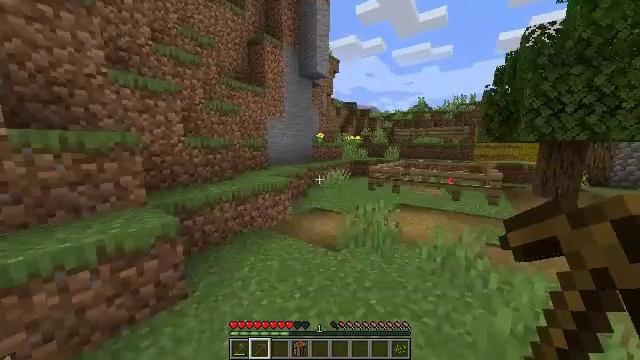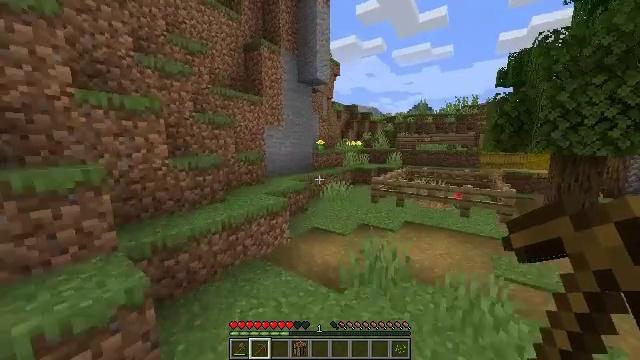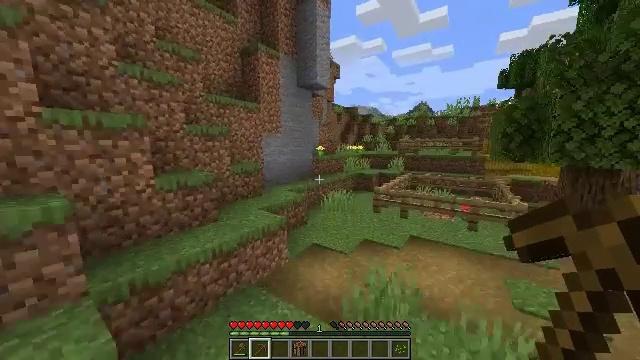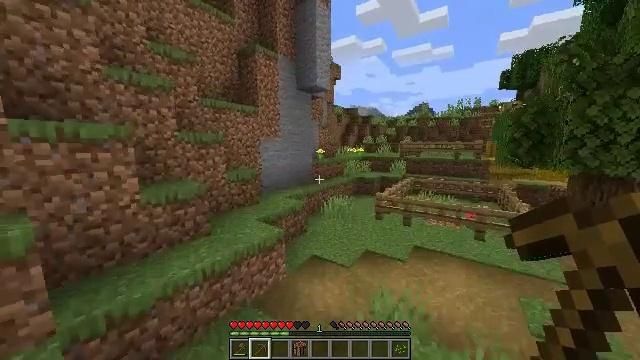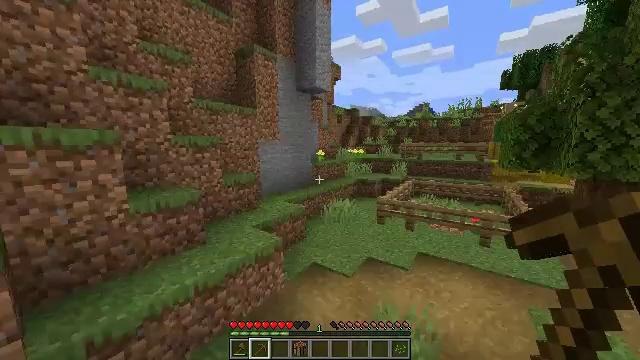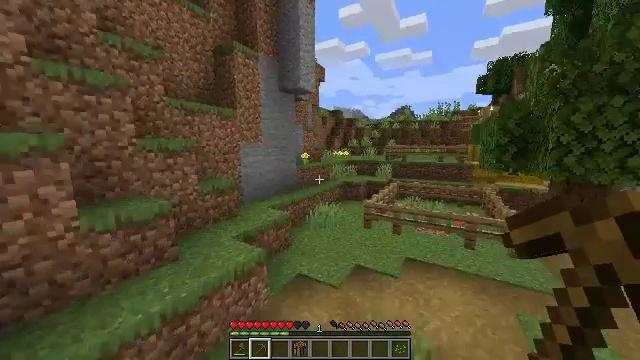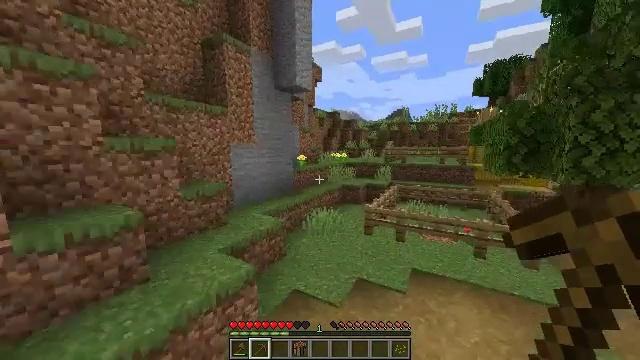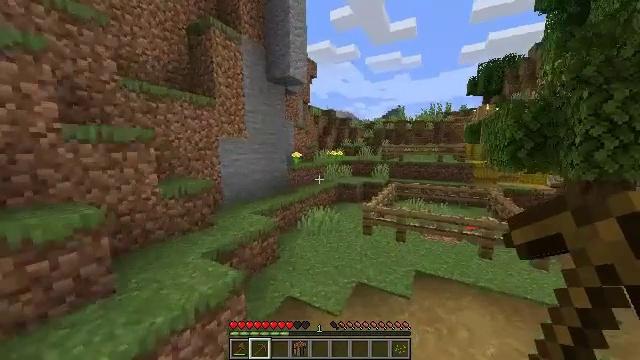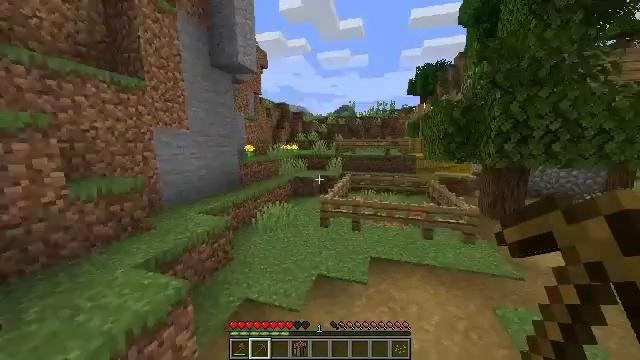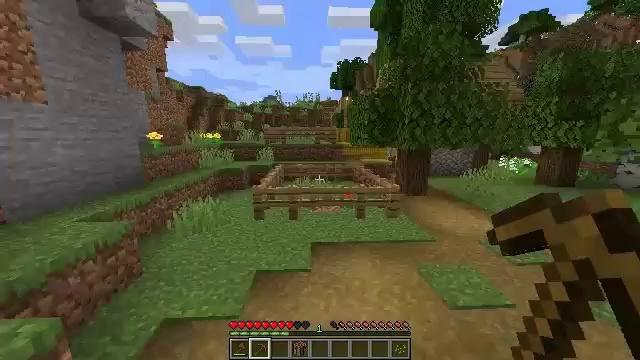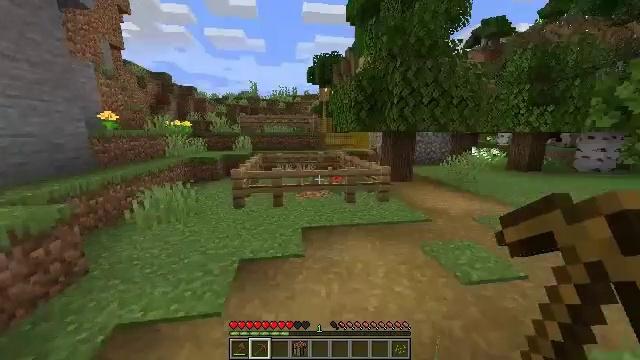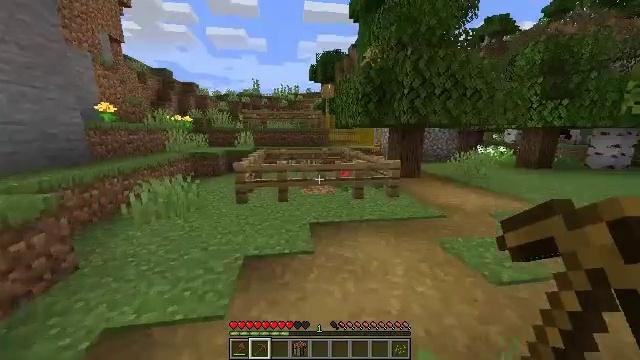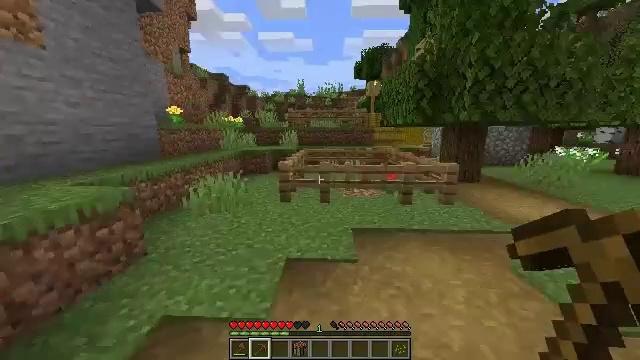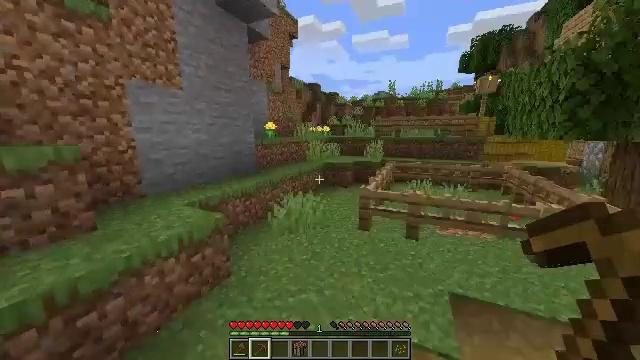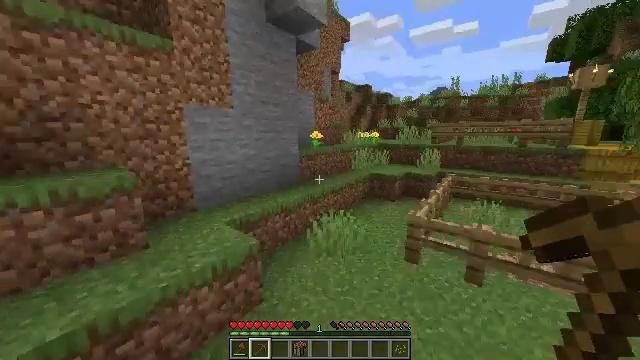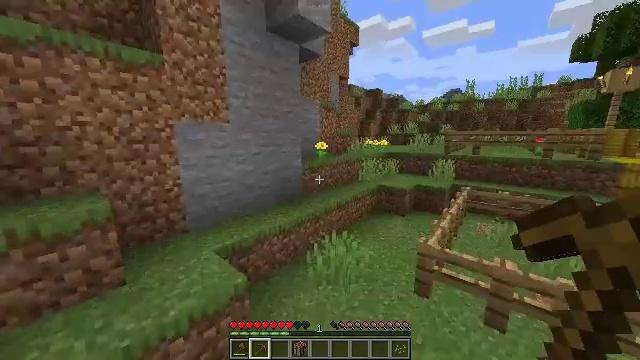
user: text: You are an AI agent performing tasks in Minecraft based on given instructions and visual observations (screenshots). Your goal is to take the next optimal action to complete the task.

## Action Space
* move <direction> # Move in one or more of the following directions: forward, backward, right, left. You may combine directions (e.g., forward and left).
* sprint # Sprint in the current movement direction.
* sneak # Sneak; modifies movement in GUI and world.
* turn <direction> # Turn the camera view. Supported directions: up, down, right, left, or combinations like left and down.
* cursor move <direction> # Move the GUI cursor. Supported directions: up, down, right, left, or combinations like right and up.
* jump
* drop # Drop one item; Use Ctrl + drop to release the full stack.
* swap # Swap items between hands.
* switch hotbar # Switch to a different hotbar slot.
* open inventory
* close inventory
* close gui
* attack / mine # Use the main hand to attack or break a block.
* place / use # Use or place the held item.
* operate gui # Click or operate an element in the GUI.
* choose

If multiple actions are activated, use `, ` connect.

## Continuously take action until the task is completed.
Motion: motion action
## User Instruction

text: Remove a mutton from the inventory.
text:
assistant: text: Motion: move forward, sprint, jump
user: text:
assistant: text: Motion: move forward, sprint, jump
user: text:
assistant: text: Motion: move forward, sprint, jump
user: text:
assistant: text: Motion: move forward, sprint, jump
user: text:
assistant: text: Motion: move forward, sprint, turn right, jump
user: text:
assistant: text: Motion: move forward, sprint, jump
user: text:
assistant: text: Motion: move forward, sprint, turn right, jump
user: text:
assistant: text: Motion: move forward, sprint, turn right and down, jump
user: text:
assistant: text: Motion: move forward, sprint, turn right and down, jump
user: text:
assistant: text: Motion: move forward, sprint, turn right, jump
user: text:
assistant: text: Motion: move forward, sprint, jump
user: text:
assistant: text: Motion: move forward, sprint, turn left, jump
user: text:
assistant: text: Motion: move forward, sprint, turn left, jump
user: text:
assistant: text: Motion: move forward, sprint, turn left, jump
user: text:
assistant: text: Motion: move forward, sprint, turn left, jump
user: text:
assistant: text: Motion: move forward, sprint, jump
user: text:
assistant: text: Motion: move forward, sprint, jump
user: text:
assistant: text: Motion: move forward, sprint, jump
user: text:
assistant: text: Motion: move forward, sprint, jump
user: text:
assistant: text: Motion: move forward, sprint, jump
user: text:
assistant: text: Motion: move forward, sprint, jump
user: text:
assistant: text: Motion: move forward, sprint, jump
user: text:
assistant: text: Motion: move forward, sprint, jump
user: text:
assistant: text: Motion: move forward, sprint, jump
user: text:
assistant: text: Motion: move forward, sprint, turn right, jump
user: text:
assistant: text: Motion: move forward, sprint, jump, open inventory
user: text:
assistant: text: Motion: move forward, sprint, jump, open inventory
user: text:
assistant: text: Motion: sprint, open inventory
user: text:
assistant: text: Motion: cursor move left and down
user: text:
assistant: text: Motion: sprint, cursor move left